Question: Edit: As of March 2019, although I have not tested it, I believe Docker now has the ability to do real network emulation.
---
Edit: As of May 2015, SocketPlane (see <URL> has joined the Docker team and they're in the process of integrating their OVS solution into Docker core. It appears as if theirs will be the winner of the various Docker networking solutions.
---
So I've been using <URL> with the following container layout + network interface setup?

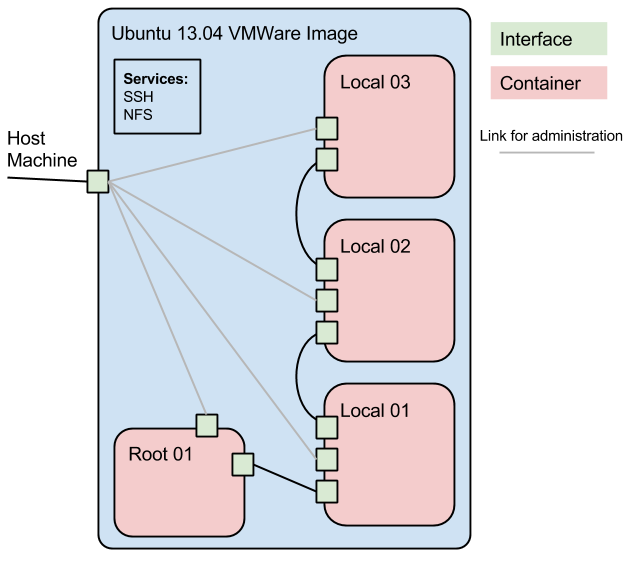
Answer: You can use <URL>.